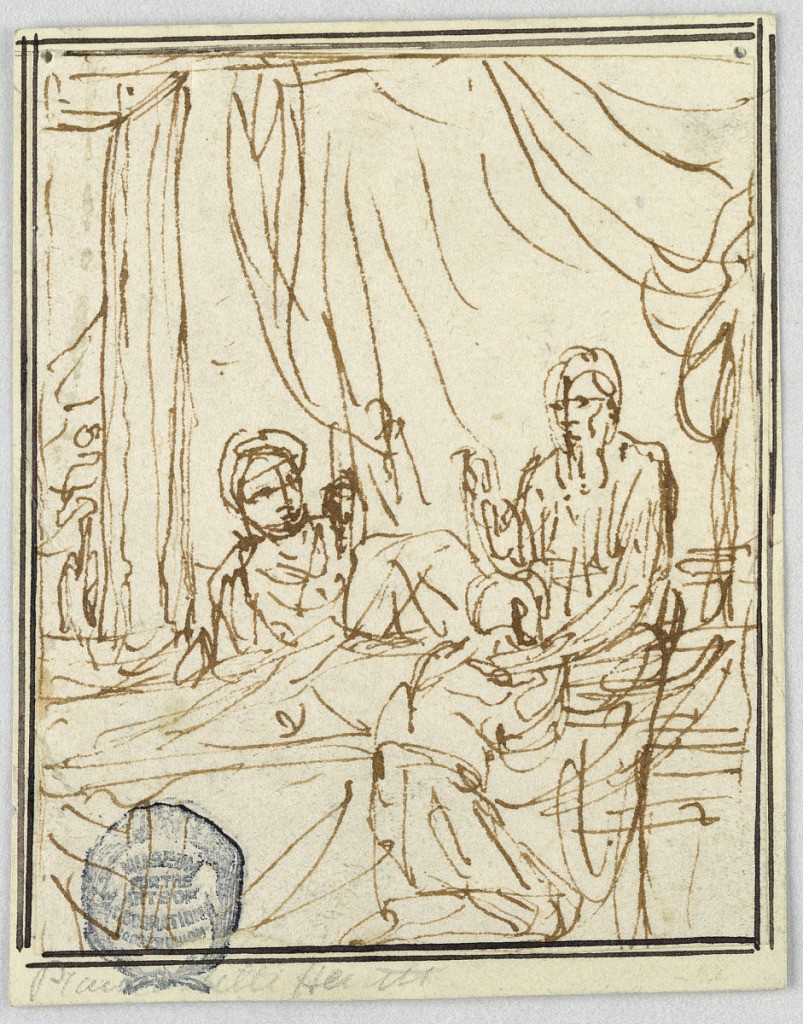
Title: Drawing
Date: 1800–1830
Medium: Pen and ink on paper
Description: Verticaal composition of Jacob receiving Isaac's blessing. Jacob kneels before the bed, in which Isaac sits. Rebecca is lifting an infant behind the bed. At left in the background is a door with a person exiting